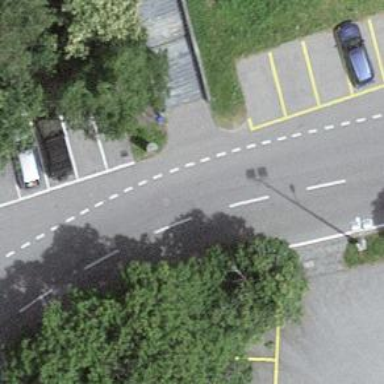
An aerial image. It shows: Set of steps on the road.